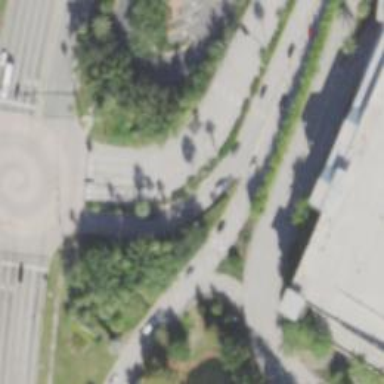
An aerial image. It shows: Asphalt road with secondary link designation.